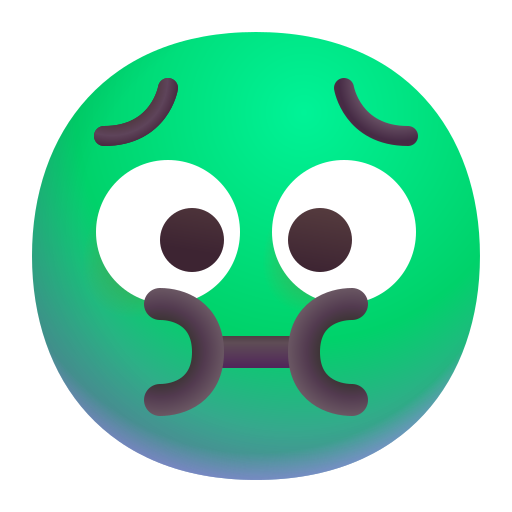
nauseated face color